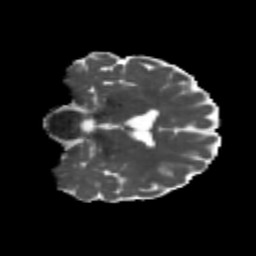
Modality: MD
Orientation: coronal
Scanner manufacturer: siemens
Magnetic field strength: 3 T
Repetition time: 4.16 s
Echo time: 0.0806 s